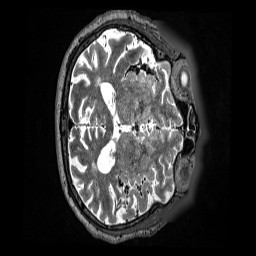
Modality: T2w
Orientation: axial
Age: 86
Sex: male